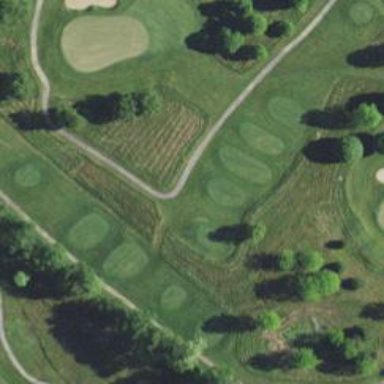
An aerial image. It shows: Service road designated as golf cart path.